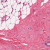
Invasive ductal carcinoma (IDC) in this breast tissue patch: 0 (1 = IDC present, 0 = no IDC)